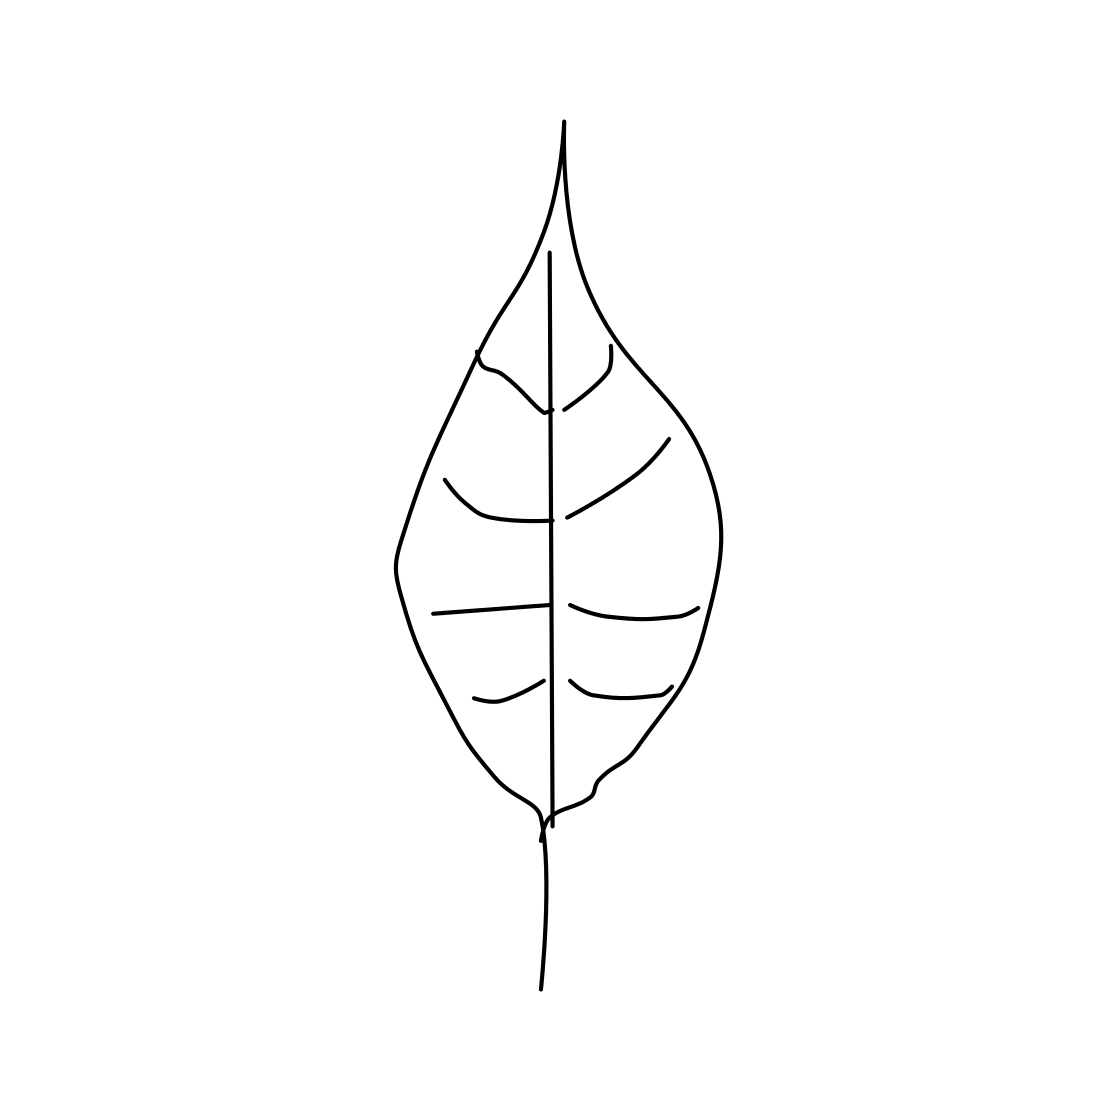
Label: leaf